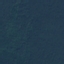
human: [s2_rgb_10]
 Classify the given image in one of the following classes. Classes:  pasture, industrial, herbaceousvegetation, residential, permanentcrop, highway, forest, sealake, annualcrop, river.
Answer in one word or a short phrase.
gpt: Forest